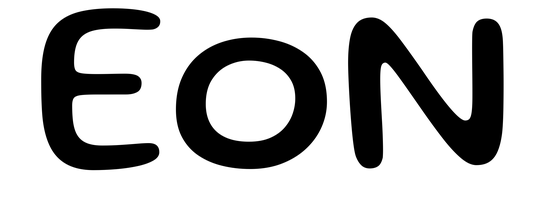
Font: Gluten_Regular